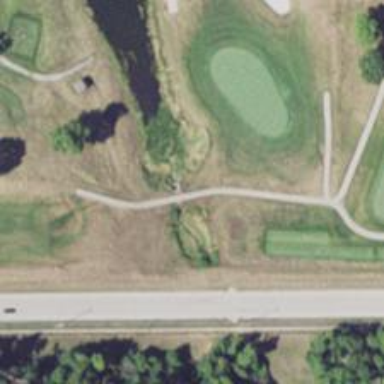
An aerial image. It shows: Path for both roads and golfers.